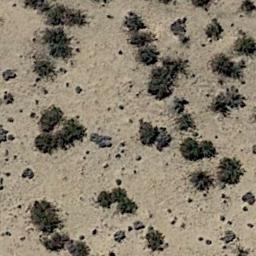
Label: chaparral